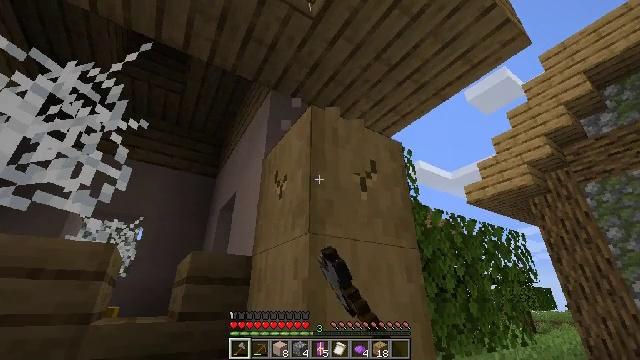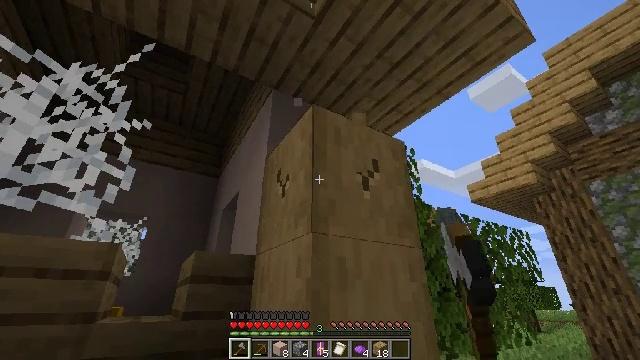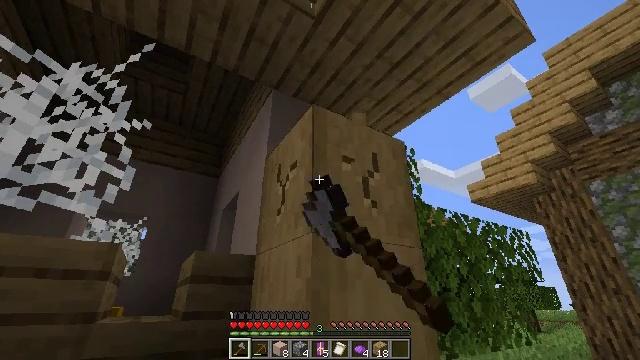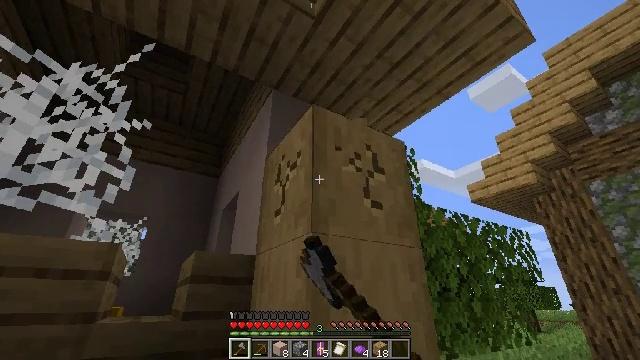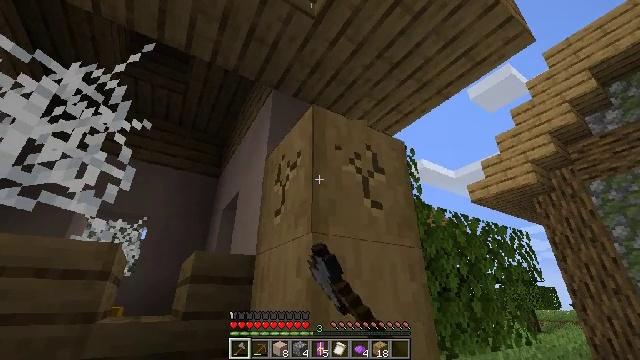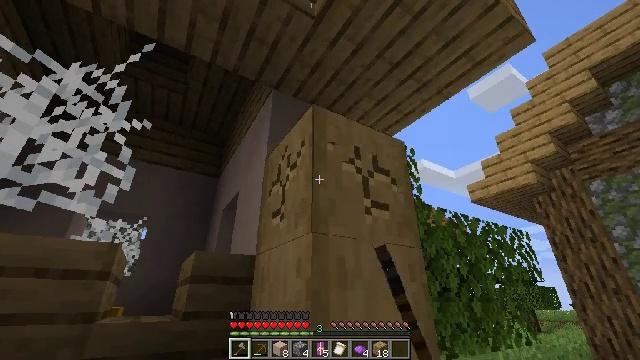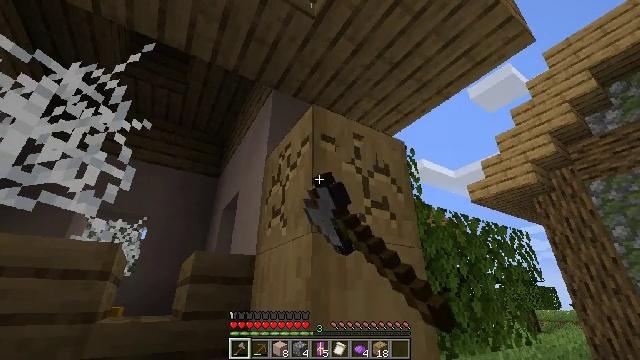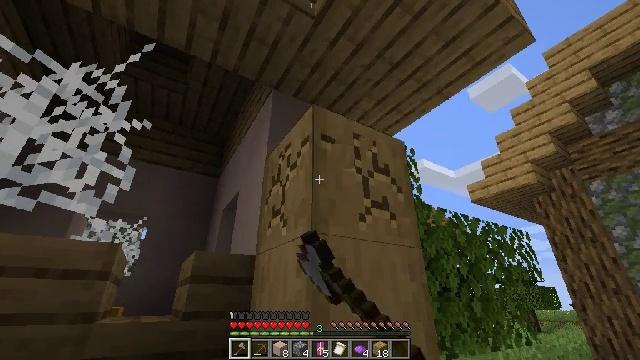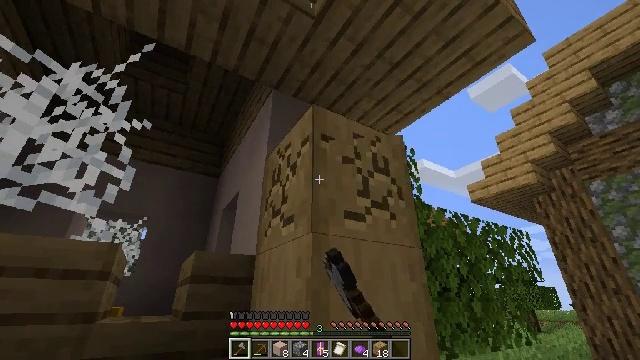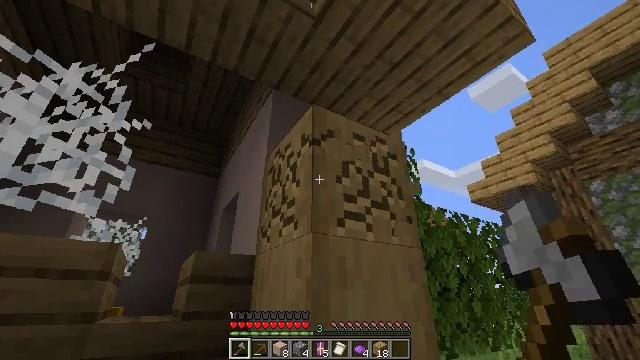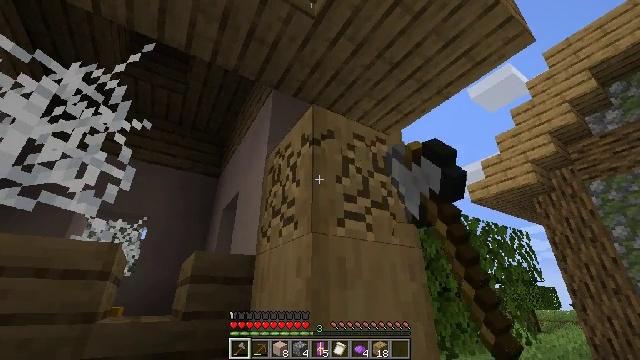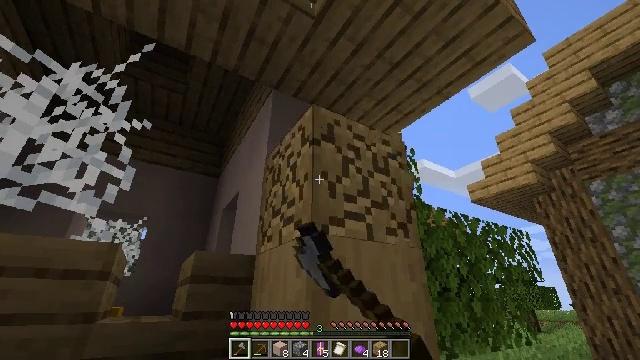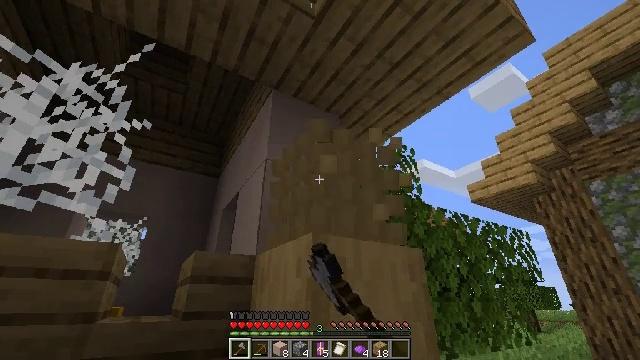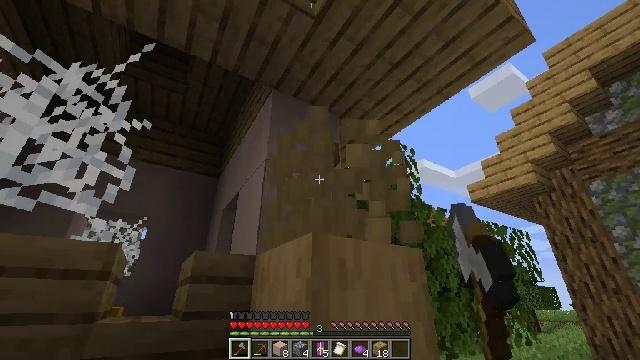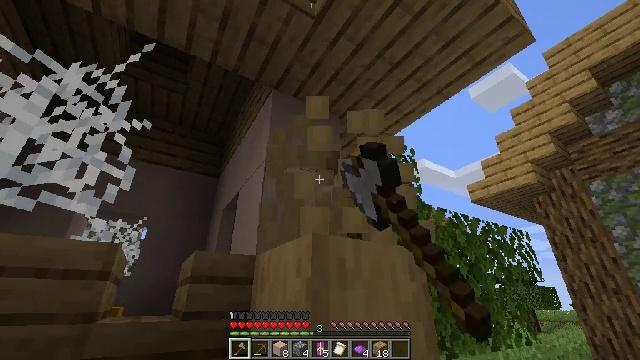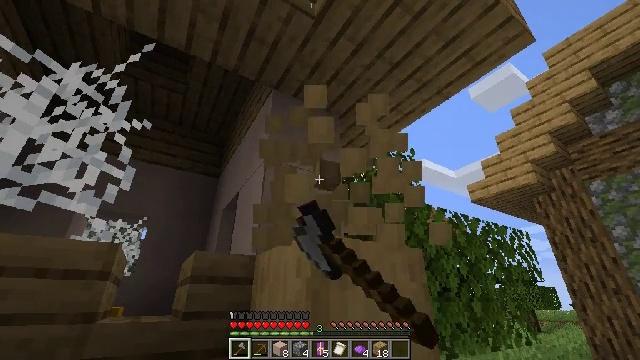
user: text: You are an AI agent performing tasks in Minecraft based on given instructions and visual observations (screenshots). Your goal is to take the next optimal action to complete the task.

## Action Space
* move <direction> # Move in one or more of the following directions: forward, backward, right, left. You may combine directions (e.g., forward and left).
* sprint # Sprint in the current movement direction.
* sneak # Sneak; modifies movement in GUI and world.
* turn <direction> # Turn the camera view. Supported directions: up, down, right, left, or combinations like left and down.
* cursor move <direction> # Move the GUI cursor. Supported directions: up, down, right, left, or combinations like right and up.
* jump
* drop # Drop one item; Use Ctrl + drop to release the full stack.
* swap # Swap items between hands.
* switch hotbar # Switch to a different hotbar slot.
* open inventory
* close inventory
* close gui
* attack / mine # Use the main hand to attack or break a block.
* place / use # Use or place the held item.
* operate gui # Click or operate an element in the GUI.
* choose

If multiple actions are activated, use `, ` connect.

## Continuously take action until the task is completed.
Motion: motion action
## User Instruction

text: Chop down the stripped oak log.
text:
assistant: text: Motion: attack / mine
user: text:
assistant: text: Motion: attack / mine
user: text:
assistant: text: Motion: attack / mine
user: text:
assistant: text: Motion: attack / mine
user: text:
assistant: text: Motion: attack / mine
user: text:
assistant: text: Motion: attack / mine
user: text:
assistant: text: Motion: attack / mine
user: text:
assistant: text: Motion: attack / mine
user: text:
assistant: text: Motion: attack / mine
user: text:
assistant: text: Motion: attack / mine
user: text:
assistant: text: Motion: attack / mine
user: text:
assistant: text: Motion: attack / mine
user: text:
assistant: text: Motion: attack / mine
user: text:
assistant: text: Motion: attack / mine
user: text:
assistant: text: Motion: attack / mine
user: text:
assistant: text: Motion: attack / mine
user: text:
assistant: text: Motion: turn right and down, attack / mine
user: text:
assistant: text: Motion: turn right and down, attack / mine
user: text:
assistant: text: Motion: turn right and down, attack / mine
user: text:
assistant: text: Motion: turn down, attack / mine
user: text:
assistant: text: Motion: turn left and down, attack / mine
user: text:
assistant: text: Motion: attack / mine
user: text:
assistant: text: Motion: attack / mine
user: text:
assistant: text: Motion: attack / mine
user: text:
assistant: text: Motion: attack / mine
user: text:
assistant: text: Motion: attack / mine
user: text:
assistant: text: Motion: turn right and down, attack / mine
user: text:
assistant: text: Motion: attack / mine
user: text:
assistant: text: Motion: attack / mine
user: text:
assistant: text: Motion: attack / mine